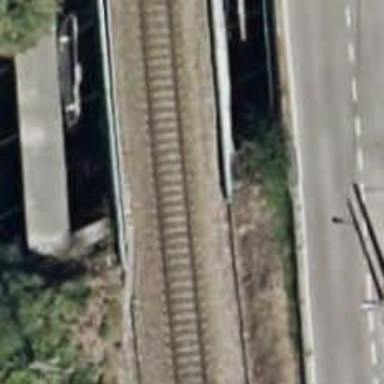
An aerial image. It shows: Bridge over railway line.